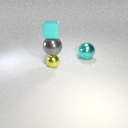
small yellow metal sphere below small cyan rubber cube